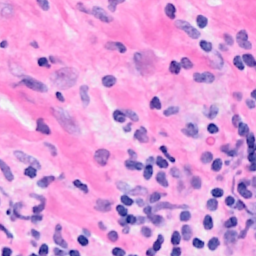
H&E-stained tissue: Breast